Question: I am trying to install Xampp win32-1.8.2 on Windows 8.1. I get a message saying" Because an activated user account User Account on your system some functions of XAMPP are possibly restricted." I've tried to change the user account control settings but still the warning is there. And the APACHE does not start. I've also disabled my IIS but still, its not working. What should I do? Thanks.
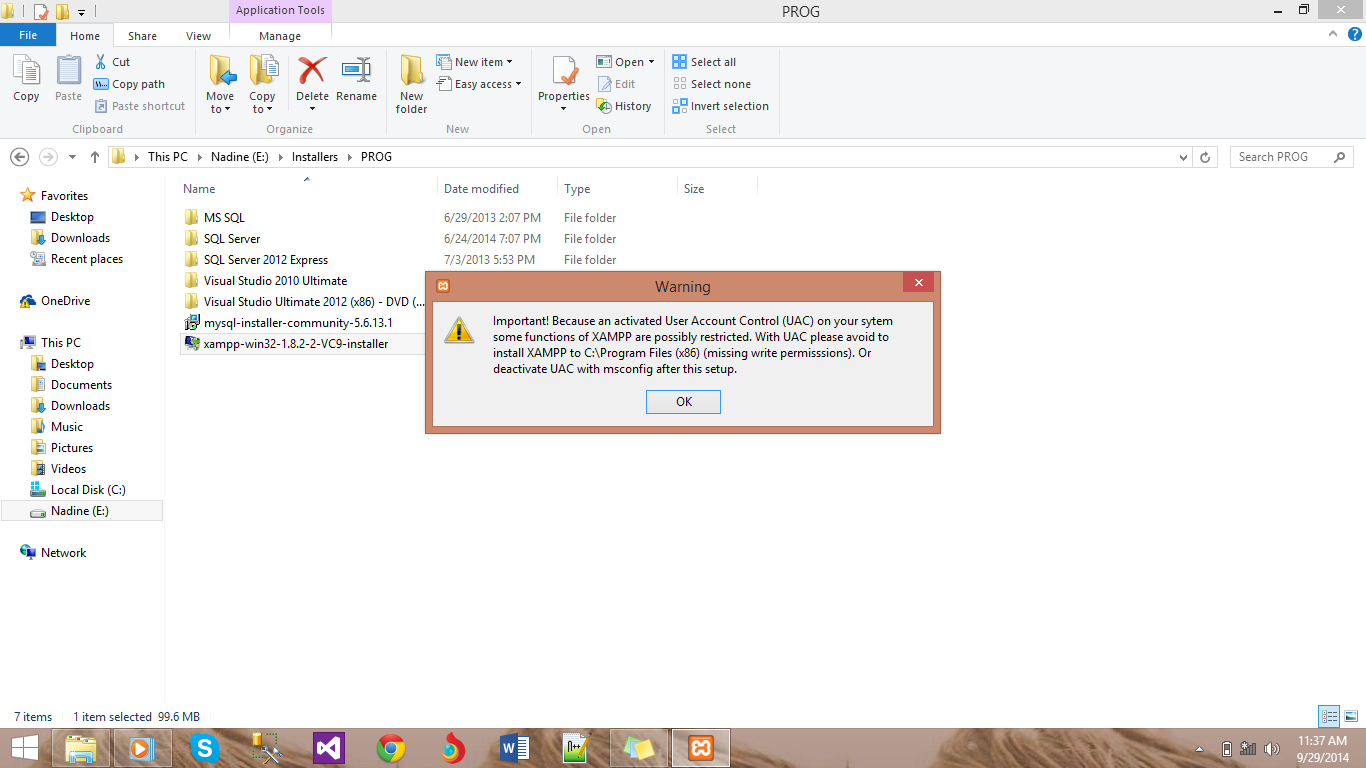
Answer: There are two things you need to check:
1. Ensure that your user account has administrator privilege.
2. Disable UAC (User Account Control) as it restricts certain administrative function needed to run a web server.
To ensure that your user account has administrator privilege, run 'lusrmgr.msc' from the Windows Start > Run menu to bring up the 'Local Users and Groups' Windows. Double-click on your user account that appears under 'Users', and verifies that it is a member of 'Administrators'.
To disable UAC (as an administrator), from 'Control Panel':
1. Type UAC in the search field in the upper right corner.
2. Click Change User Account Control settings in the search results.
3. Drag the slider down to Never notifyand click OK.
open up the 'User Accounts' window from 'Control Panel'. Click on the 'Turn User Account Control on or off' option, and un-check the checkbox.
, if you don't want to disable UAC, you will have to install XAMPP in a different folder, outside of 'C:\Program Files (x86)', such as 'C:\xampp'.